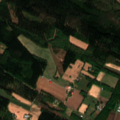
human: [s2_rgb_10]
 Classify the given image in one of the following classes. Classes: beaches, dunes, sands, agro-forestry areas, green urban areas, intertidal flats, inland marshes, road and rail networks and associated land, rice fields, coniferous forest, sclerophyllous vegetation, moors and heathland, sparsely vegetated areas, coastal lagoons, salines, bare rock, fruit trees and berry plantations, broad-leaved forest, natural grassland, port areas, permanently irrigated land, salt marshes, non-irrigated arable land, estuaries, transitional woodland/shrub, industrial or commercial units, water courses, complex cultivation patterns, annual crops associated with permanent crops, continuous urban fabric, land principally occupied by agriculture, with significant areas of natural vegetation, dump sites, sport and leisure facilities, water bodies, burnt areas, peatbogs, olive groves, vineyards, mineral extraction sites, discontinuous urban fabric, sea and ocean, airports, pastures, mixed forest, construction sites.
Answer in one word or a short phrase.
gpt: land principally occupied by agriculture, with significant areas of natural vegetation, coniferous forest, mixed forest